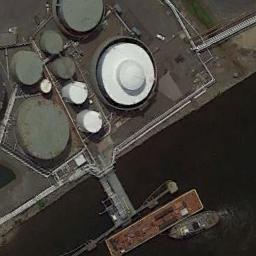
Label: storage_tank